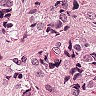
Metastatic tissue present: yes